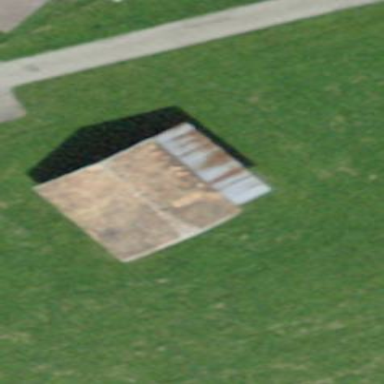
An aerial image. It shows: Barn.